Question:
Am designing a database schema (orders and bills) for a hotel system.
The attached image shows the tables in the database schema.
The question is how do I design the bills table, so that I can calculate the customer bill from orders the customer has made?
My assumption is that a bill is calculated after the order is made, and not the other way round, e.g. creating a bill before we make an order.
I am considering <URL> however it does not solve my problem, since I want to calculate bills from customer orders.
The red rectangle shows the relationship between the orders and bill table this is where am stuck, I don't know how to design the tables.
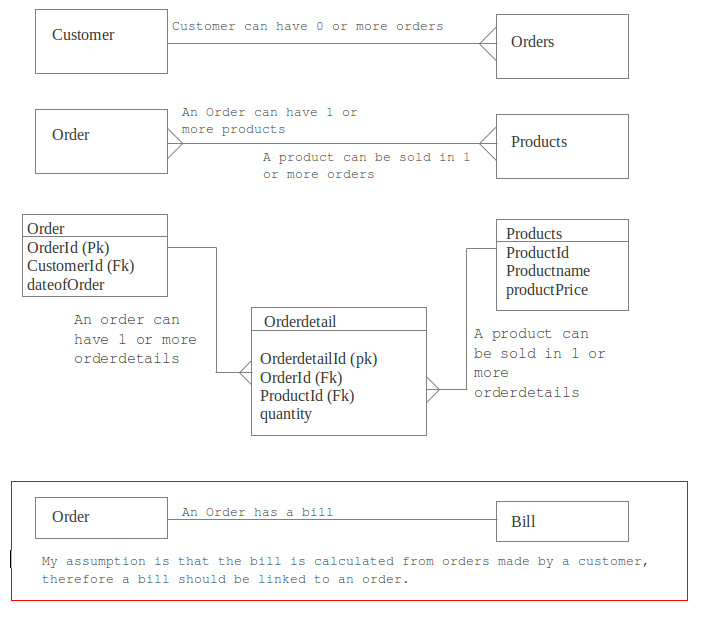
Answer: EDIT 3 added design + cleanup
Every base table is the rows satisfying some statement. Find the statement.
'''
Customer is the rows satisfying: customer [CustomerId] named [CustomerName] lives at ...
Product is the rows satisfying: product [ProductId] is named [Productname] costing [ProductPrice]
OrderDetail is the rows satisfying: orderDetail [OrderDetailId] of order [OrderId] is quantity [quantity] of product [ProductId]
Order is the rows satisfying: customer [CustomerId] ordered [OrderId] on [dateOfOrder]
'''
What rows do you want in Bill? I'll guess...
'''
Bill is the rows satisfying:
Bill [BillId] is for order [OrderId] on [dateOfBill] ... ???
'''
You can find out some things about a bill by using its order. You must determine what else besides its date and order that you want know about a bill (eg to write one) and then what statement bill rows satisfy (ie finish the "...") that gives you that info directly (as with its date) or indirectly (as with its order).
I asked
> what else besides its date and order that you want know about a bill (eg to write one)
'''
BillId
dateOfBill
OrderId
order OrderId's customer's CustomerId, CustomerName, CustomerAddress ...
order OrderId's dateOfOrder
for every orderDetailId's orderDetail whose orderID = OrderId
quantity, ProductId, ProductNam,e ProductPrice, (quantity * ProductPrice) as productProduct
sum(quantity * ProductPrice) as total
over every orderDetail with OrderDetailId = OrderId
'''
I asked
> what statement bill rows satisfy that gives you that info directly or indirectly
You suggested
> For the bills table I intend to have the following fields
Bill BillId (PK) CustomerId (FK) OrderId (FK) dateOfBill
Bill has to directly give us a BillId, dateOfBill and OrderId; they're nowhere else. But everything else can be got indirectly.
'''
Bill is the rows satisfying:
bill [BillId] is for order [OrderId] and was billed on [dateOfBill]
'''
The reason I mention statements is: and FDs, keys, uniqueness, Fks, and other . (Rather than using one vague intuitions.) This is explicit in design methods ORM2, NIAM and FCO-IM.
I determined the content of a bill above by finding what statement its rows will satisfy:
'''
customer [CustomerId] named [CustomerName] at [CustomerAddress] ...
owes us $[total] for order [OrderId]
ordering [quantity] of product [ProductId] named [ProductName] @ price $[ProductPrice] = [productProduct]
as recorded in bill [BillId]
'''
This is a statement made from the statements given for each table, except that I need some statements not in any table yet, namely the stuff that (therefore) Bill needs to give. By replacing the statements by their tables we will get the query whose values are the rows we want.